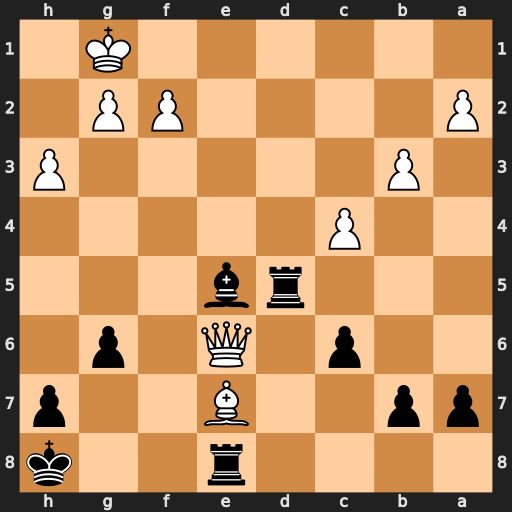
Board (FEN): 4r2k/pp2B2p/2p1Q1p1/3rb3/2P5/1P5P/P4PP1/6K1
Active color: b
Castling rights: -
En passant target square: -
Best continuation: Rd1#